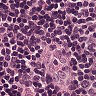
Metastatic tissue present: no